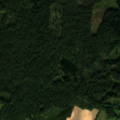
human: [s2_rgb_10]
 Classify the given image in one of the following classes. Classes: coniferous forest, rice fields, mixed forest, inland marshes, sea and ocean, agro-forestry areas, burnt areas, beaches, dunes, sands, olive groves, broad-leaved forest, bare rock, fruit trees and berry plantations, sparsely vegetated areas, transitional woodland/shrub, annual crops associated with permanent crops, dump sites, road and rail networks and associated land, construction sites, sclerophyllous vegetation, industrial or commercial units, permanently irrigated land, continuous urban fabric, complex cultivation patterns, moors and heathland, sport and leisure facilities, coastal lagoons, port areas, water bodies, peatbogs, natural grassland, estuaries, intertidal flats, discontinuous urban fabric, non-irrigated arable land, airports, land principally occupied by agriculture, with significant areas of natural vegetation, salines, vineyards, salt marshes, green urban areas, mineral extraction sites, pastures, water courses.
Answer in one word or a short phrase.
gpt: non-irrigated arable land, coniferous forest, mixed forest, transitional woodland/shrub